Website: apple-inc
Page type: review-order
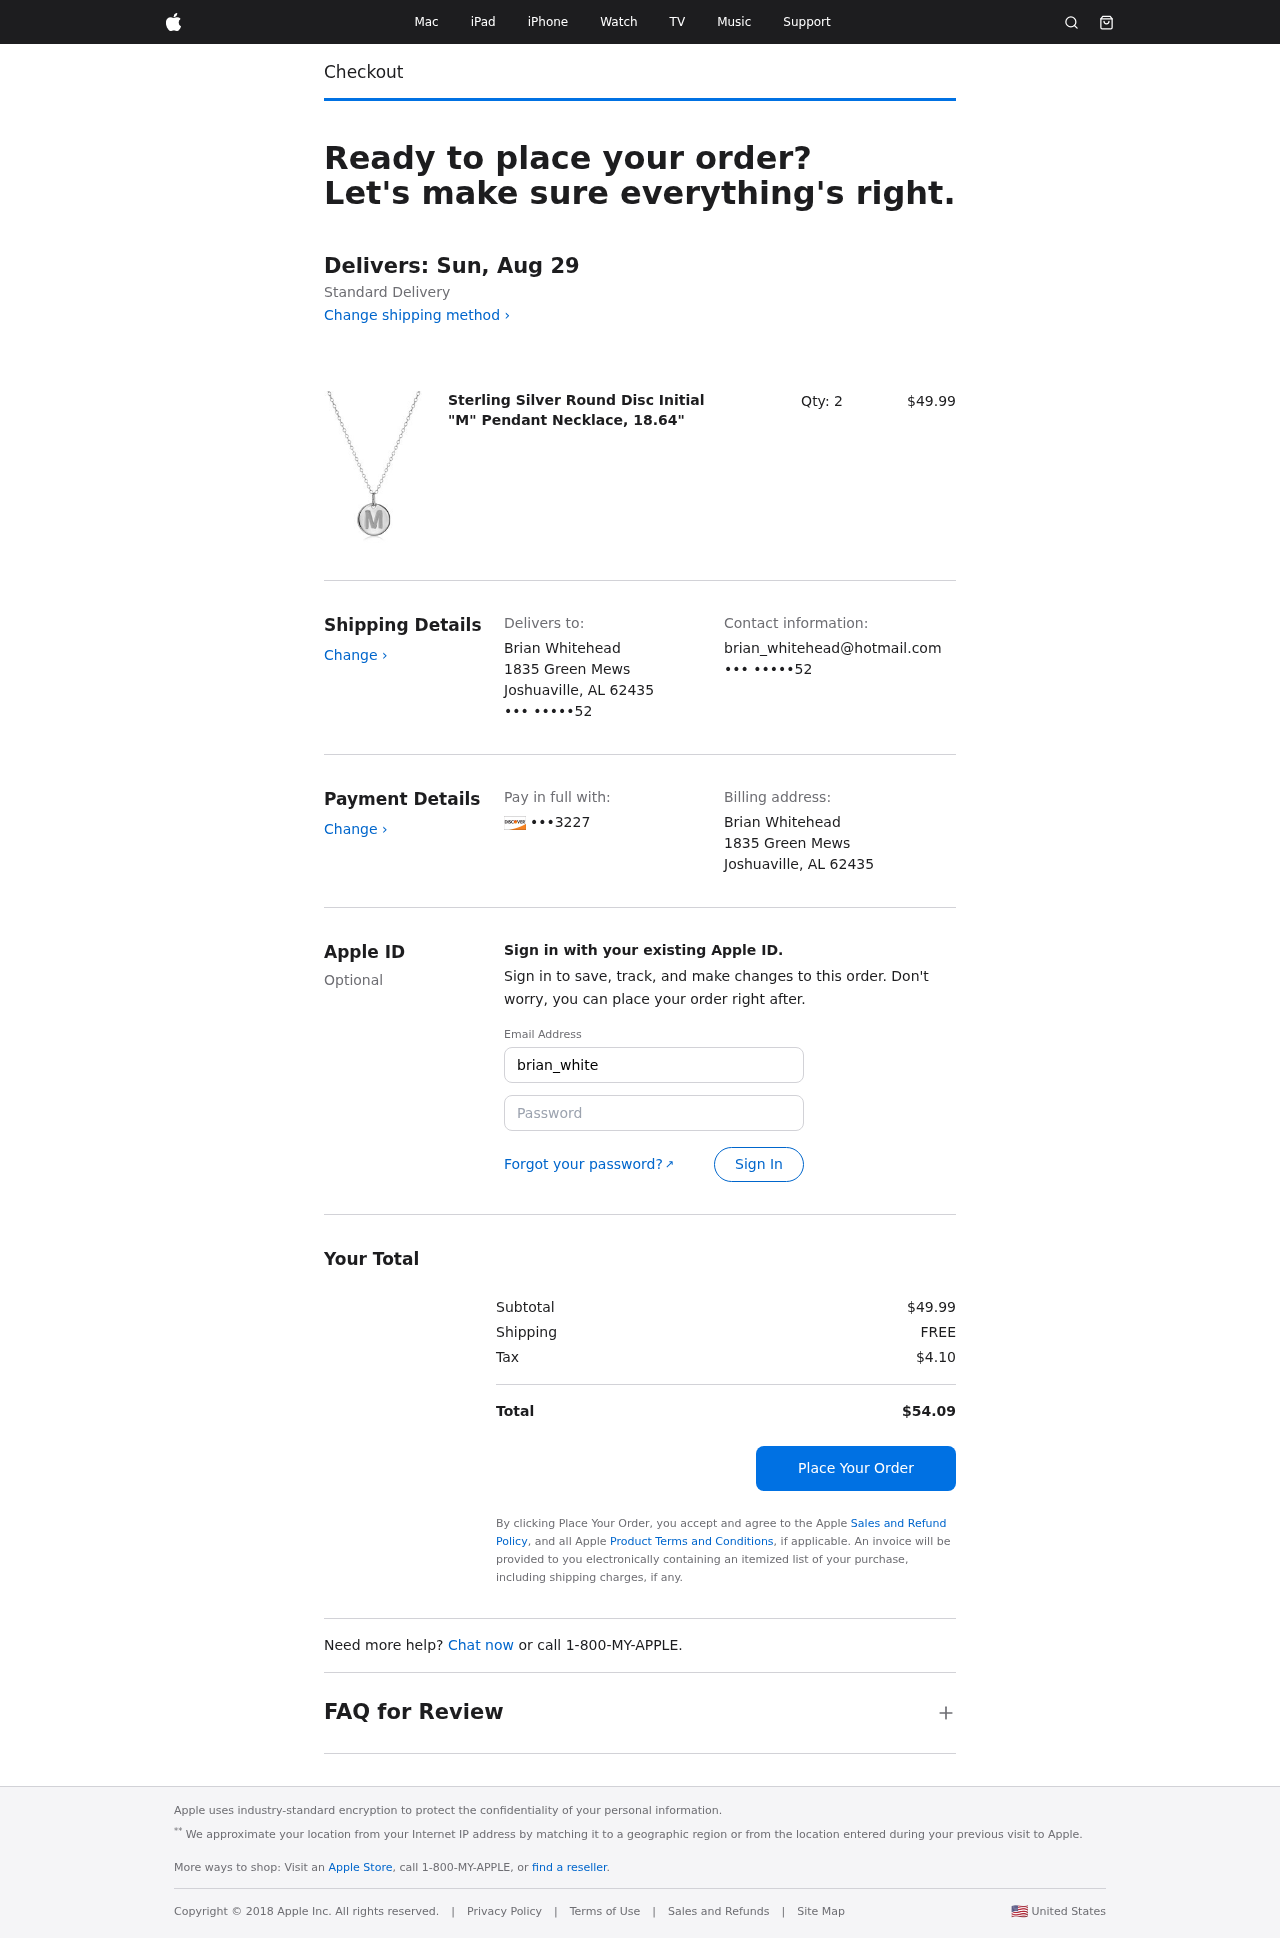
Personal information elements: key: PII_CARD_LAST4
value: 3227
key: PII_CITY_STATE_ZIP
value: Joshuaville, AL 62435
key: PII_EMAIL3
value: brian_whitehead@hotmail.com
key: PII_FULLNAME
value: Brian Whitehead
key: PII_PHONE_SUFFIX
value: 52
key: PII_STREET
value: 1835 Green Mews
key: PII_EMAIL2
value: brian_whitehead@hotmail.com
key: PII_PHONE_SUFFIX2
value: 52
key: PII_FULLNAME2
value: Brian Whitehead
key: PII_STREET2
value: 1835 Green Mews
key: PII_CITY_STATE_ZIP2
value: Joshuaville, AL 62435
Product elements: key: PRODUCT1_NAME
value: Sterling Silver Round Disc Initial "M" Pendant Necklace, 18.64"
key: PRODUCT1_PRICE
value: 49.99
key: PRODUCT1_QUANTITY
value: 2
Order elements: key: ORDER_DELIVERY_DATE
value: Delivers: Sun, Aug 29
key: ORDER_SUBTOTAL
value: $49.99
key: ORDER_SHIPPING_COST
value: FREE
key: ORDER_TAX
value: $4.10
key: ORDER_TOTAL
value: $54.09